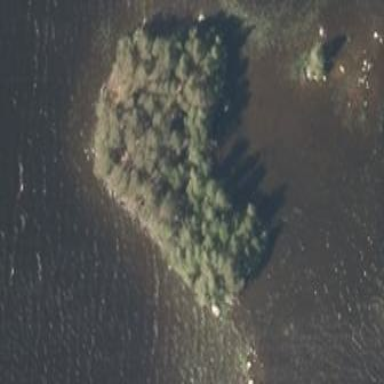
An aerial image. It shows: Islet.